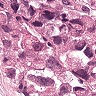
Metastatic tissue present: yes